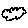
Label: cloud